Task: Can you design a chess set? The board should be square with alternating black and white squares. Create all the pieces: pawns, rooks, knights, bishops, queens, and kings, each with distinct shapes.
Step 166:
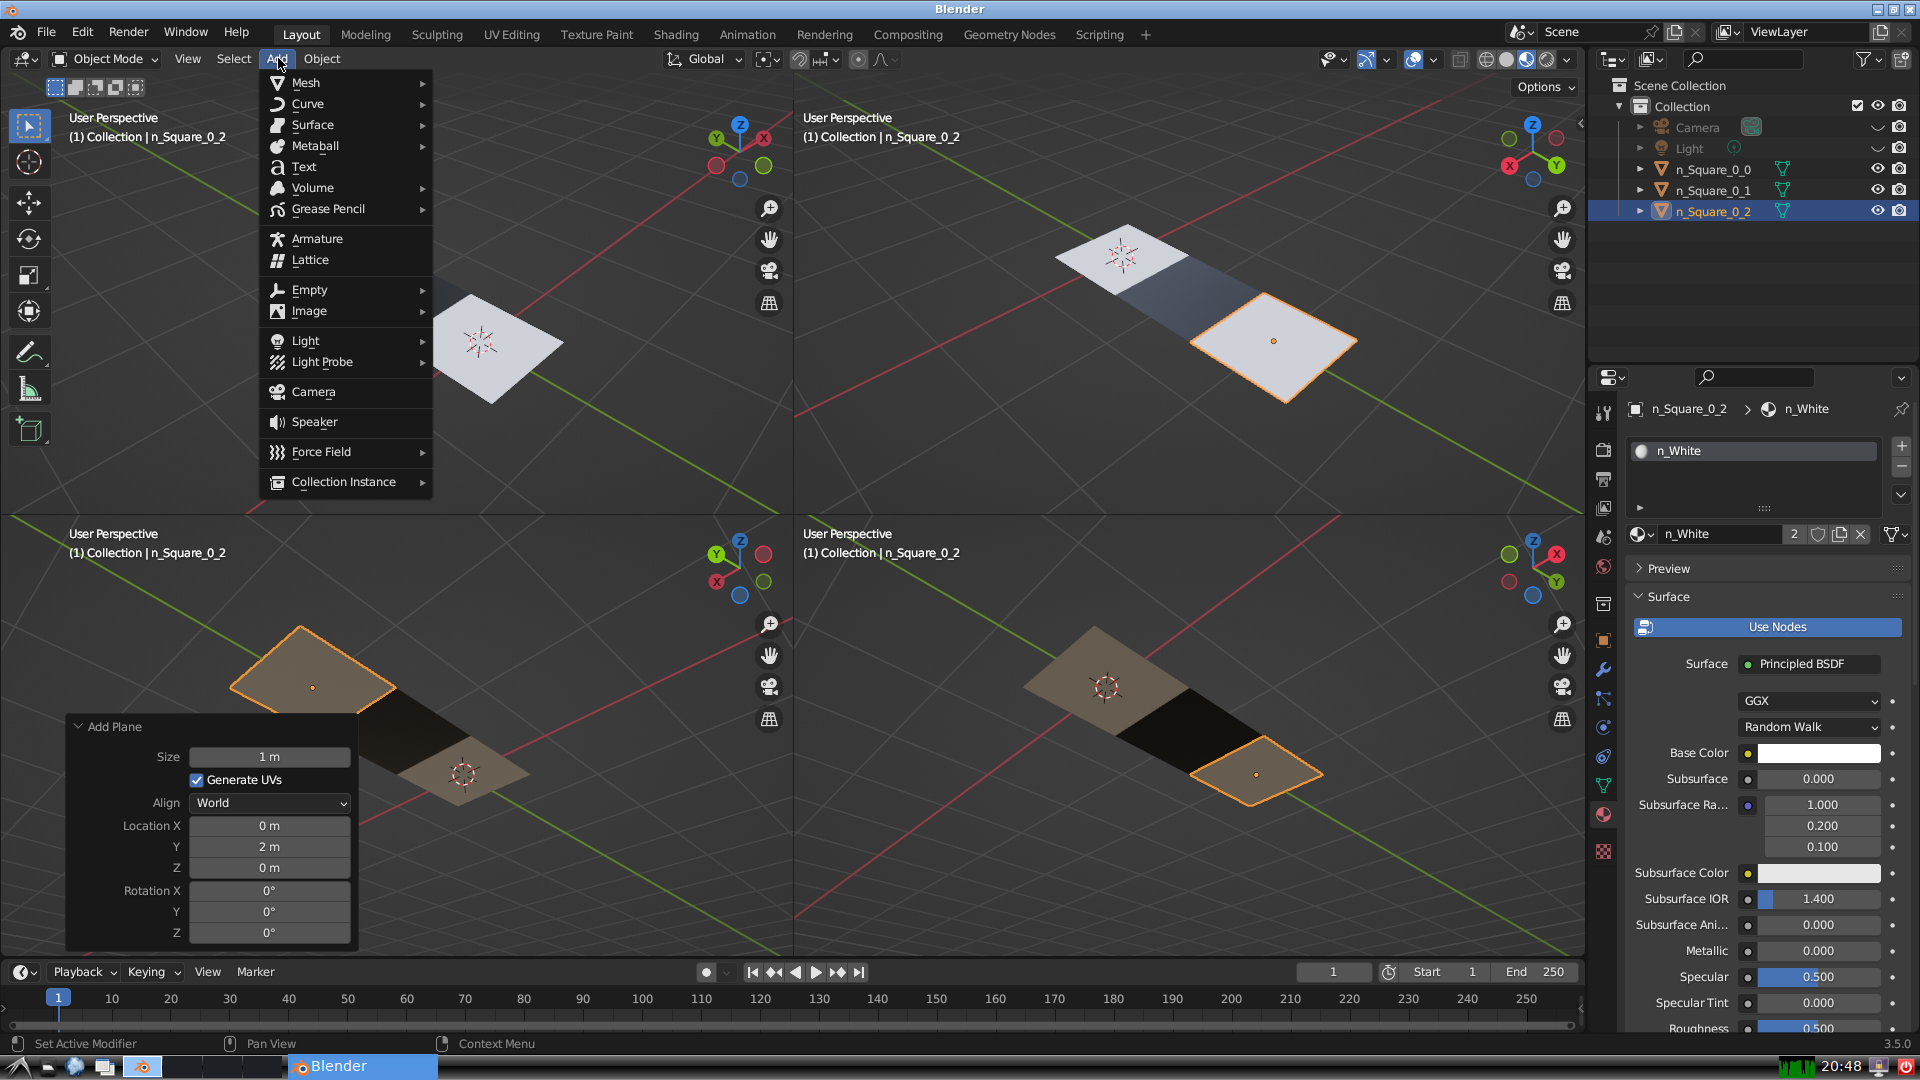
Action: {"mouse_move": [304, 82]}